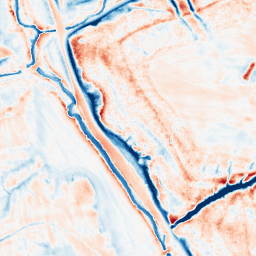
Category: classical
Decomposition family: gaussian_anisotropic
Decomposition parameters: sigma_x: 5
sigma_y: 5
Upsampling method: bicubic_3x
Upsampling parameters: scale: 3
Upsampling scale: 3